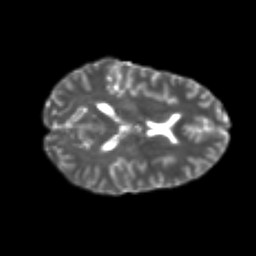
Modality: T2w
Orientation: axial
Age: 25
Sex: female
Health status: healthy
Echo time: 0.074 s